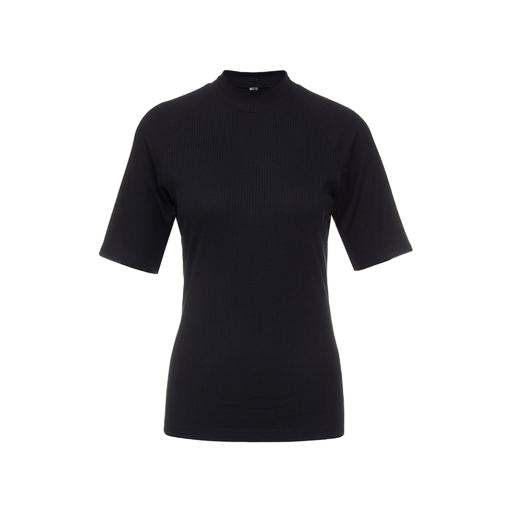
high-neck ribbed-jersey t-shirt, high-neck top, mid t-shirt, white background